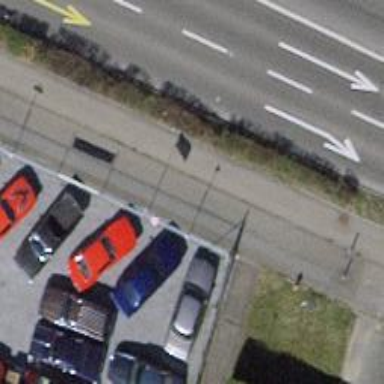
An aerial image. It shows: Asphalt sidewalk.